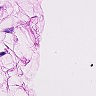
Metastatic tissue present: no